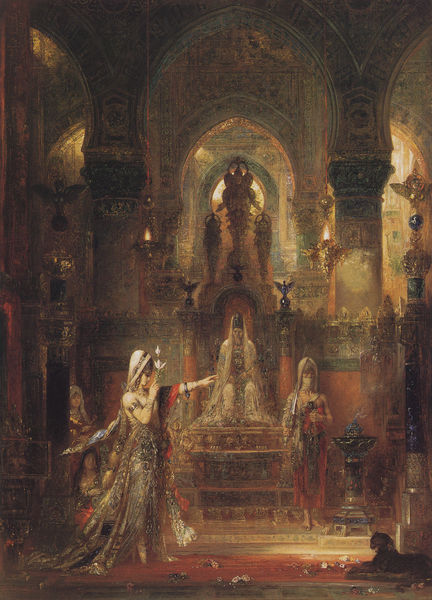
Titel: Salomé
Künstler: Gustave Moreau
Standort: Los Angeles (California)
Institution: UCLA at the Armand Hammer Museum of Art and Cultural Center
Schlagwörter: adler, blau, dunkel, gemälde, hand, mann, schatten, vogel, weiß, frauen, mädchen, blume, blumen, braun, bunt, finger, frankreich, frau, geste, haar, hell, hintergrund, hut, kleid, licht, pfeiler, raum, schmuck, schwarz, stuhl, säule, säulen, hund, rot, schleier, schleiher, tier, tuch, beige, muster, ornament, symbolismus, tanz, teppich, alt, jung, wand, architektur, arm, arme, bibel, diener, dienerin, kleidung, mensch, salome, schale, sockel, stehen, tod, tot, innenraum, öl, vögel, kirche, boden, gewand, gold, mantel, reich, tücher, drei, innen, kind, tänzerin, kontrast, brunnen, genre, schalen, statue, kopfbedeckung, füße, bogen, genremalerei, saal, rundbogen, treppe, könig, papst, thron, glanz, ornamente, wandmalerei, leuchter, stufe, stufen, lichteinfall, podest, edel, zeigen, bögen, katze, gewölbe, kreuz, moschee, orient, orientalisch, palast, traum, barfuß, becken, scheich, kugel, herrscher, gebet, göttin, jagd, altar, rom, verziert, schein, schleiertanz, diffus, verschwommen, statuen, spitzbogen, spitzbögen, antik, märchen, kirchenraum, priester, chor, reichtum, tempel, königin, löwe, macht, golden, gegenlicht, prunk, verschleiert, indien, glühen, arabien, sakral, schatz, kostbar, purpur, scheinen, leopard, römisch, sphinx, verziehrung, erhöht, geschmückt, ost, königreich, ausstattung, königspalast, istanbul, prächtig, prunkvoll, konig, panther, priesterin, thronen, morgenland, puma, gepard, verziehrungen, teppcih, indisch, mitt, moreau, ruam, sthen, maharadsha, glenz, markat, mächig, prumkvoll, throm, fewnster